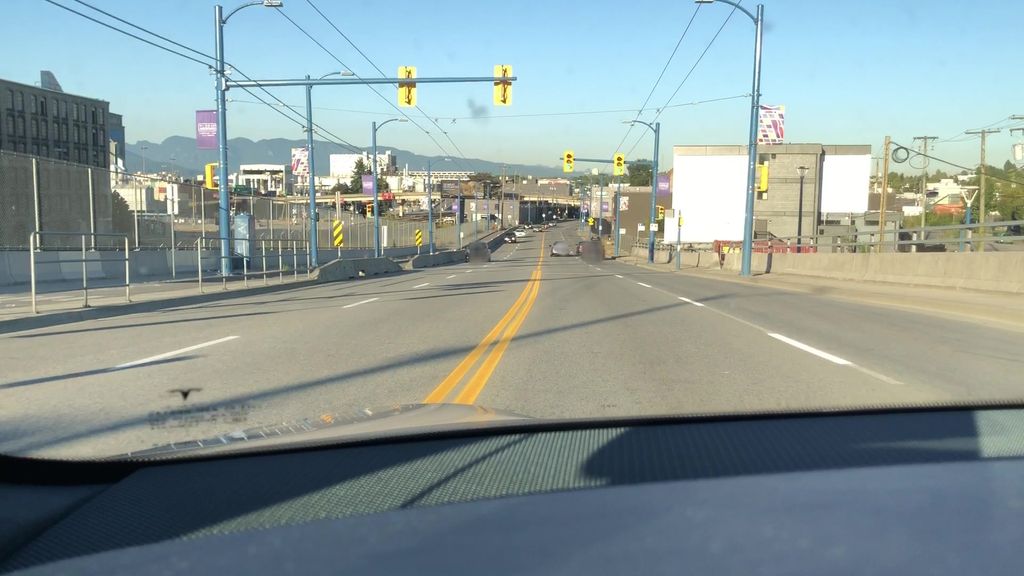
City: vancouver